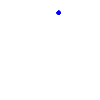
Particle: pion